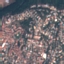
Label: Residential